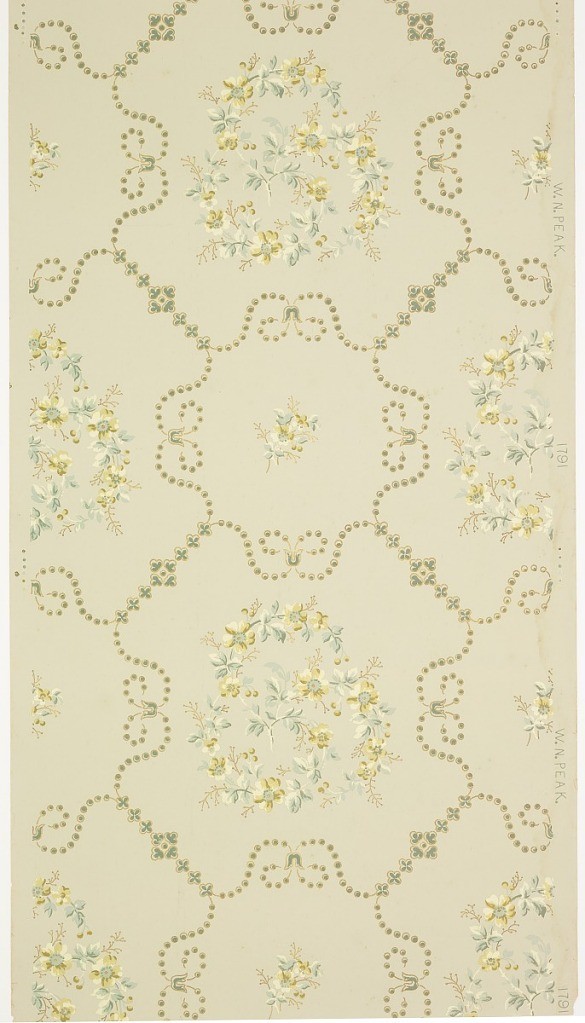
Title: Ceiling paper
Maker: W.N. Peak, Brooklyn, New York, 1880 - 1900
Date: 1905–1915
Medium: Machine-printed paper, liquid mica
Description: Scrolling floral branches and small floral motifs in a large geometric grid of beaded and stylized floral vining. Printed in blues, beiges, cream and metallic gold on grey-blue ground.